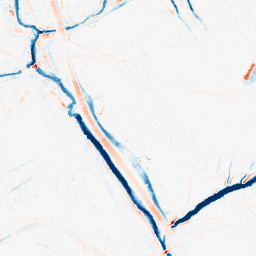
Category: morphological
Decomposition family: tophat_combined
Decomposition parameters: size: 5
Upsampling method: bilinear
Upsampling parameters: scale: 4
Upsampling scale: 4